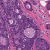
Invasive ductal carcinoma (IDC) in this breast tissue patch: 0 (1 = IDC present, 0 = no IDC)